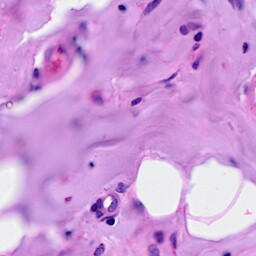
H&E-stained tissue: Breast